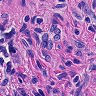
Metastatic tissue present: yes